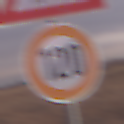
Verkehrszeichen: Geschwindigkeit120
Zusatzzeichen oben: DoppelkurveRechts
Umgebung: Outdoor, Nature
Tageszeit: SunriseSunset
Wetter: PartlyCloudy
Licht: Natural
Jahreszeit: NotSpecified
Kontrast: LowContrast